Question: I have an iPad app with an UISplitViewController always displayed on the landscape. Its master controller is a UITableViewController.
I want to have the selectedBackgroundView for the cells on this UITableViewController overflowing into the detail ViewController. Something like this:

How can I accomplish that?
If I try to set the red arrow image (that is 342px wide), it gets resized to 320px.
I also tried subclassing UIImageView and overriding setFrame to ignore any calls that try to resize he image, but still no luck.
Any ideas?
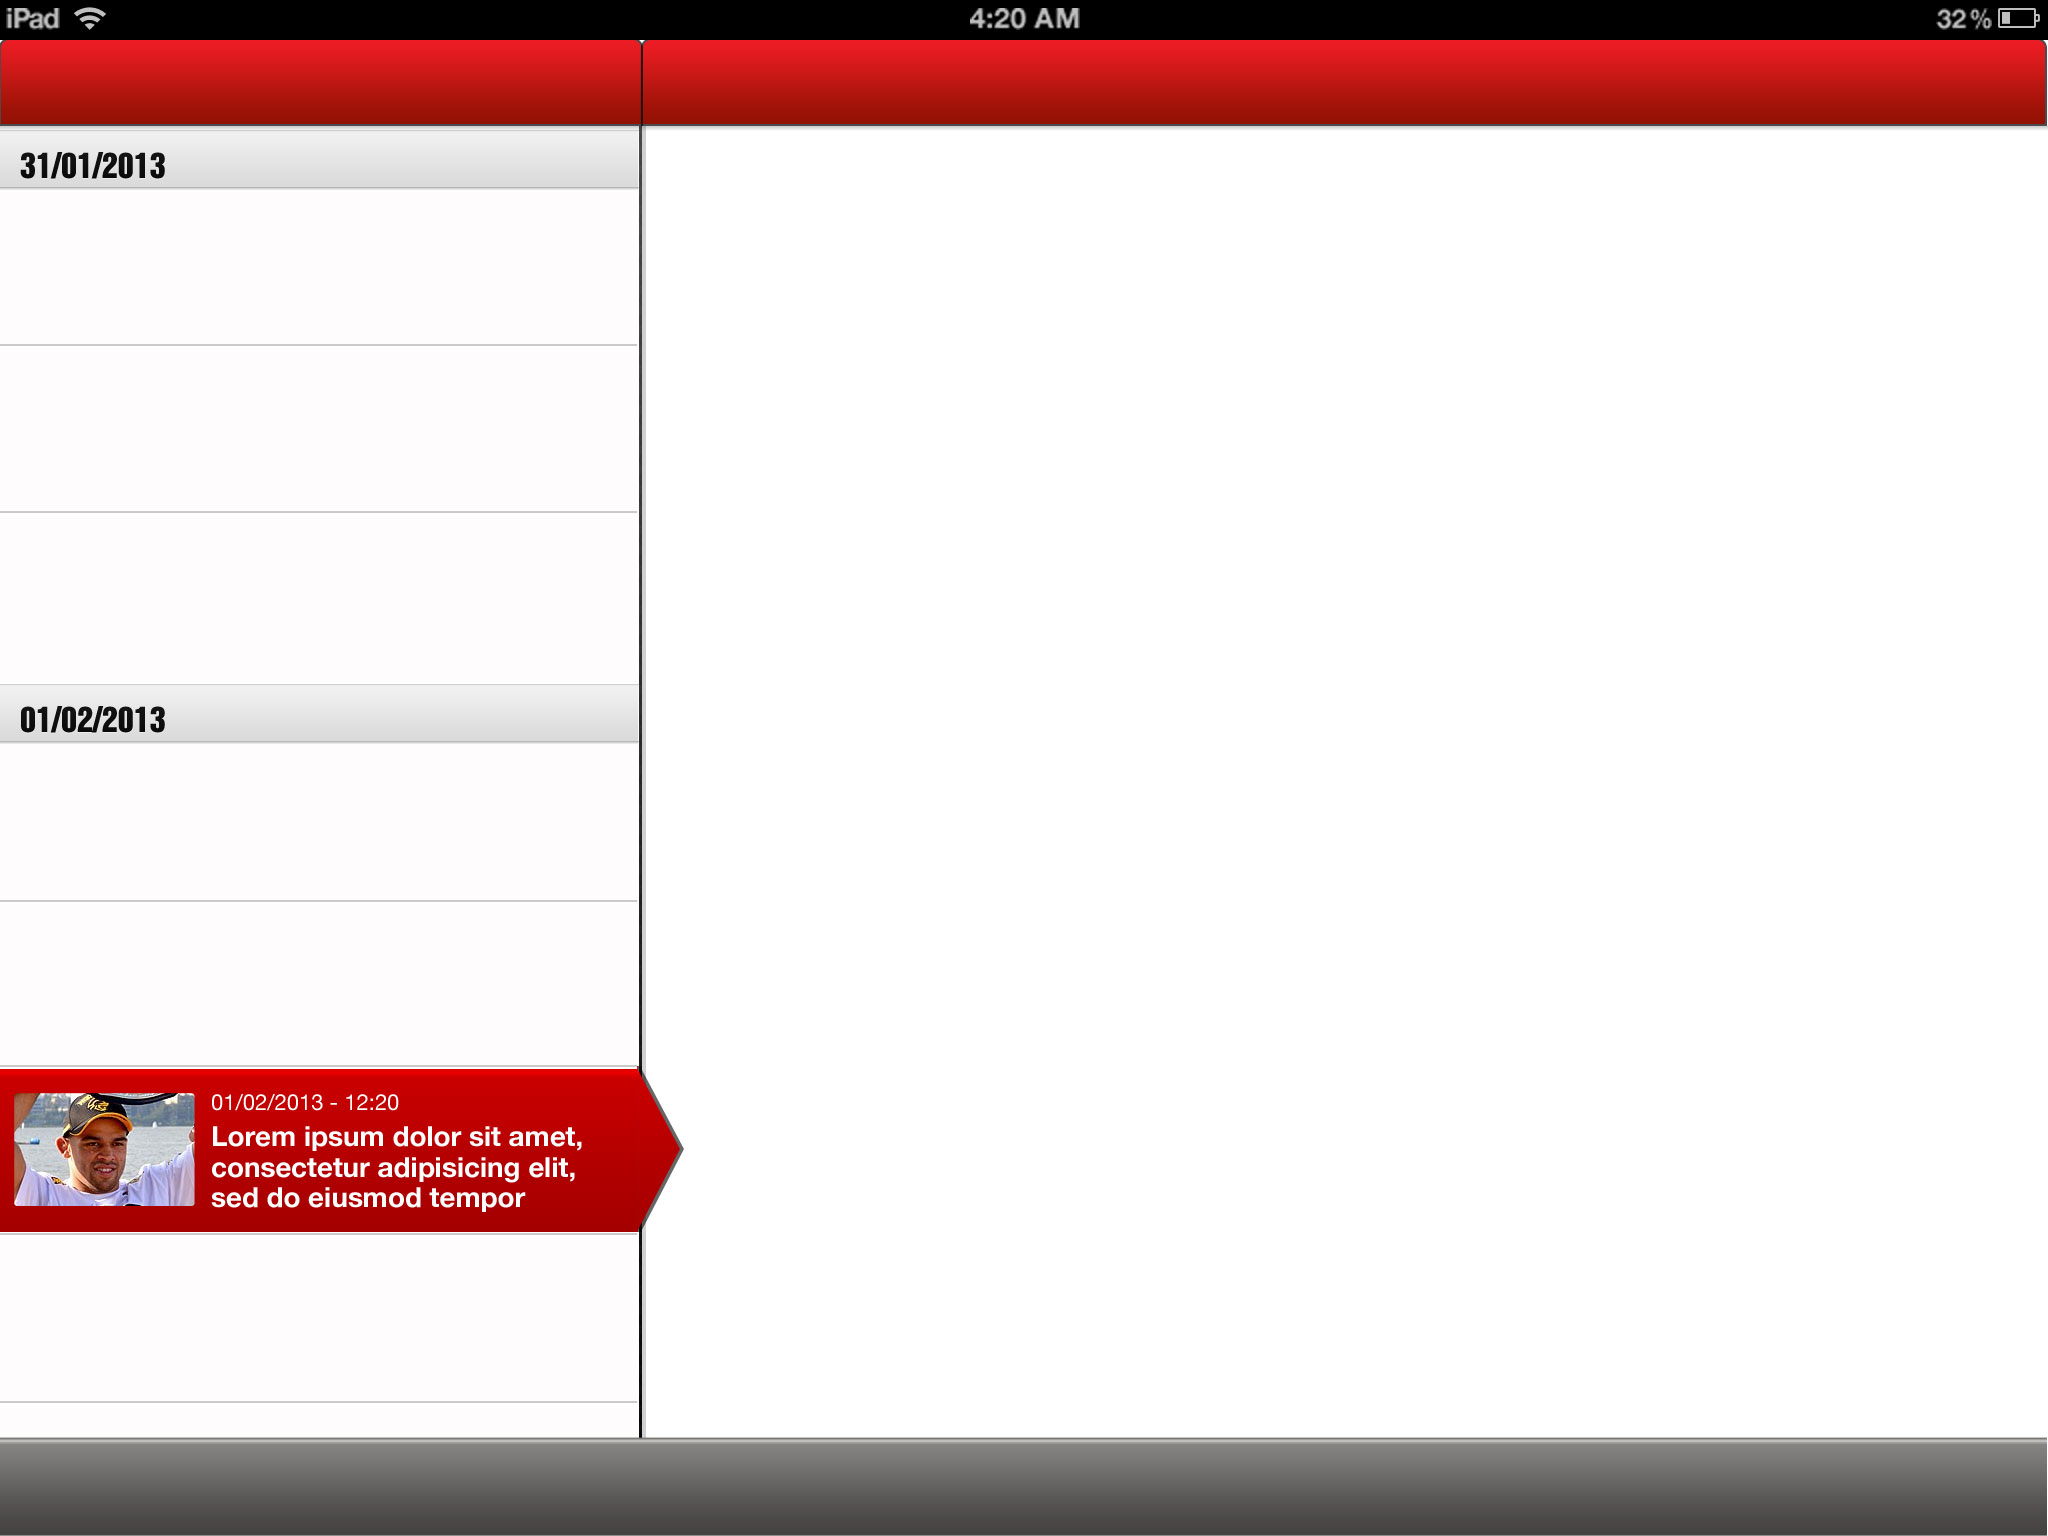
Answer: (Updated on 2013-10-01 to make it work on iOS7)
Kudos to user Erway Software for helping me out.
Here is how I got the code to work:
On the UITableViewController:
'''
- (UITableViewCell *)tableView:(UITableView *)tableView cellForRowAtIndexPath:(NSIndexPath *)indexPath
{
// ...
UITableViewCell *cell = [[UITableViewCell alloc] initWithStyle:UITableViewCellStyleDefault reuseIdentifier:@"someId"];
UIImage *image = [UIImage imageNamed:@"image_name"];
SelectionImageView *imageView = [[SelectionImageView alloc] initWithImage:image];
[cell setSelectedBackgroundView:imageView];
[tableView setClipsToBounds:NO];
[[[cell contentView] superview] setClipsToBounds:NO];
// ...
}
'''
And here is the code for SelectionImageView:
'''
@interface SelectionImageView : UIImageView
@end
@implementation SelectionImageView
- (void)setFrame:(CGRect)frame
{
// 342 is the width of image_name
if (frame.size.width == 342.f) {
[super setFrame:frame];
}
}
@end
'''